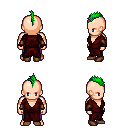
a pixel art fantasy rpg character, male body template, human, light skin, red robe, magenta pants, green mohawk hairstyle, cloth bracers, brown shoes, four views (front, back, left, right), 2x2 character sprite sheet, small pixel art, hard edges, no anti-aliasing